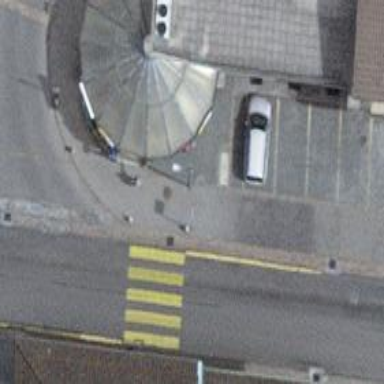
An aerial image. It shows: Bus stop with platform for public transport.